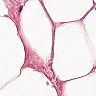
Metastatic tissue present: no